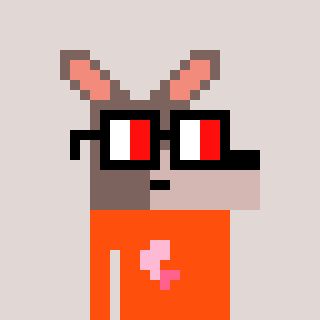
a pixel art character with square glasses with black frames and red eyes, a kangaroo-shaped head and a orange-colored body on a warm background